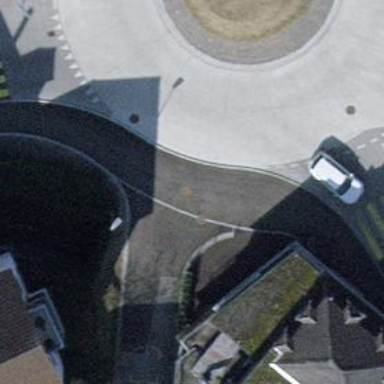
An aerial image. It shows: Bollard.